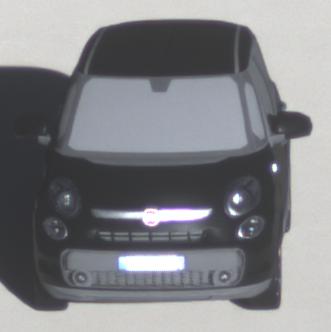
Make: Fiat
Model: 500L 1.4 16V
Detailed model: 500L (199)
Model produced from: 2012/10
Model produced until: 2017/05
Doors: 5
Color: black
Road condition: dry road
Daytime: sunrise or sunset
Contrast: medium contrast